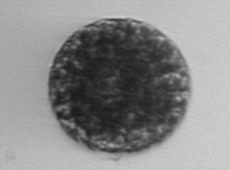
Label: Vicicitus_globosus